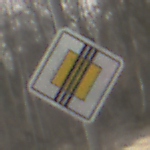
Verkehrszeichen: EndeVorfahrtsstrasse
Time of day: MorningAfternoon
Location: Outdoor (Nature)
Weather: PartlyCloudy
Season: Winter
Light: Natural